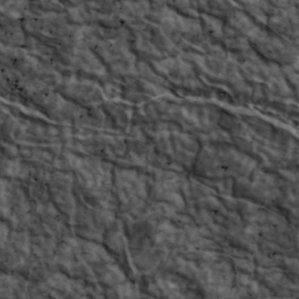
Label: non_frost